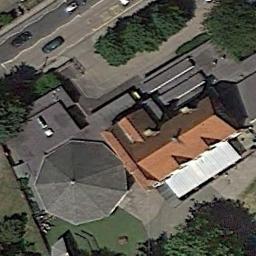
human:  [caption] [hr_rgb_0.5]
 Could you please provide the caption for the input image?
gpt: This is a church  It has a building like an umbrella .

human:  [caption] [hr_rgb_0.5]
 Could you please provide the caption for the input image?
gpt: There is a red church with a gray roof on the open place .

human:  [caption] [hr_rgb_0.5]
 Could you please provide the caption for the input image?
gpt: The tower of the church with an octagon roof and the rest of the church has an orange roof .

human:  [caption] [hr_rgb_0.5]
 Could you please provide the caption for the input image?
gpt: A church with a brown and gray roof, Many trees and a road around the church, Many cars on the road .

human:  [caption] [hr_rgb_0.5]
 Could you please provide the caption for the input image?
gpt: There are many cars on the road near the church .